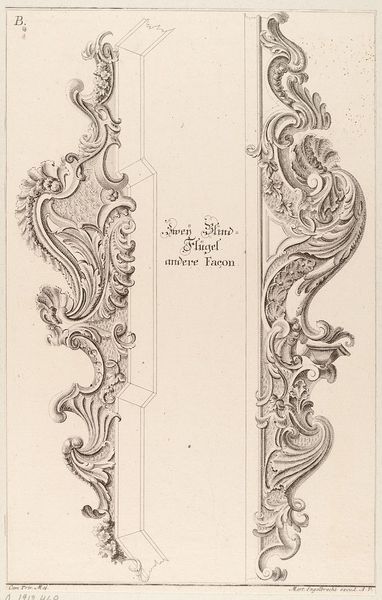
Titel: Zwei Ohren (Blindflügel)
Künstler: Martin Engelbrecht
Standort: Hamburg
Institution: Museum für Kunst und Gewerbe Hamburg
Schlagwörter: zeichnung, muster, rokoko, grafik, graphik, kartusche, ornamente, verzierung, fotografie, photographie, druckgraphik, druckgrafik, stich, kupferstich, akanthus, bandwerk, rocaille, zierat, style, reproduktionen, acanthus, druckerzeugnisse, muschelwerk, ornamentstich, vorlageblätter, akanthusornament, schrift deutsch